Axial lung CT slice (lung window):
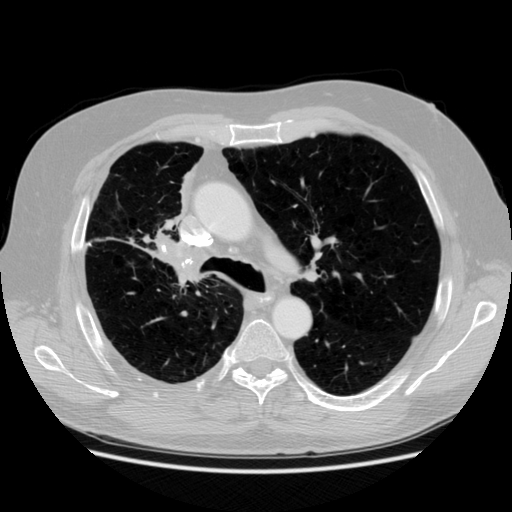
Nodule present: no